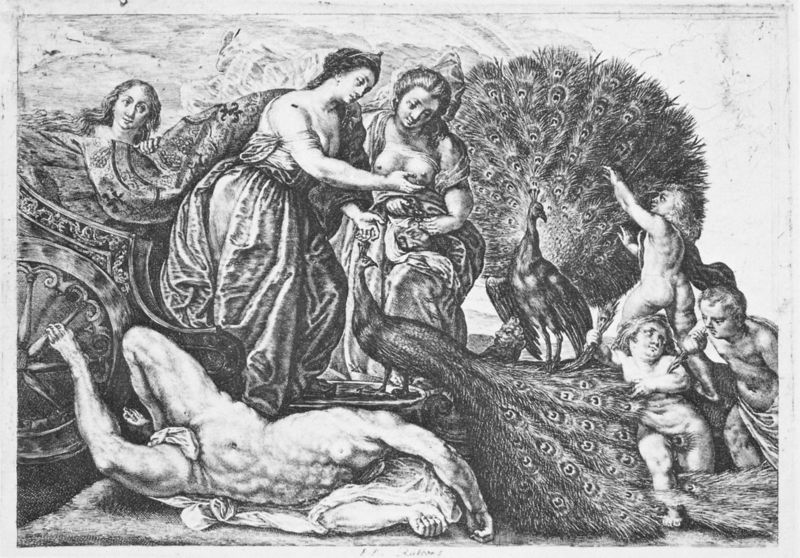
Titel: Juno und Argus
Künstler: Peter Paul Rubens
Institution: Köln, Wallraf-Richartz-Museum
Schlagwörter: himmel, mann, nackt, wolken, brust, busen, kleid, schwarz, arm, federn, haare, mantel, engel, putte, liegen, schnabel, grafik, rad, wagen, wagenrad, druck, radierung, stich, pfau, teufel, nymphen, hera, juno, lilien, putten, putti, pfauen